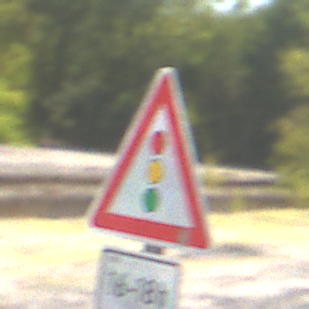
Verkehrszeichen: Lichtzeichenanlage
Zusatzzeichen unten: ZeitangabenOhneBeschraenkungAufWochentage1
Umgebung: Outdoor, Nature
Tageszeit: Midday
Wetter: Clear
Licht: Natural
Jahreszeit: Summer
Kontrast: HighContrast